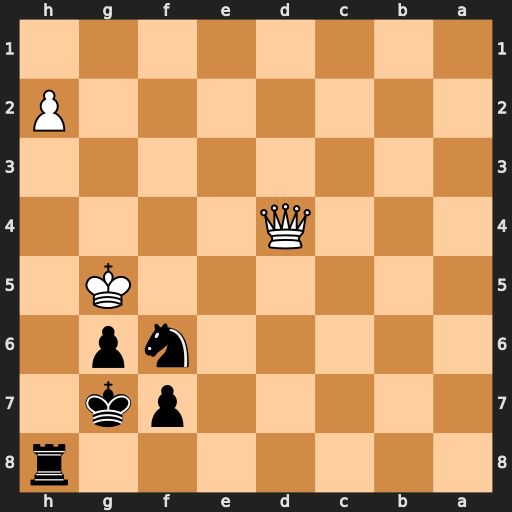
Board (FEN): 7r/5pk1/5np1/6K1/3Q4/8/7P/8
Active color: b
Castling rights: -
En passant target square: -
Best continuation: Rh5+ Kf4 Rh4+